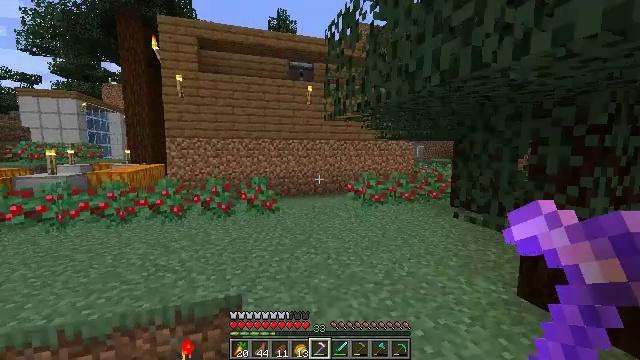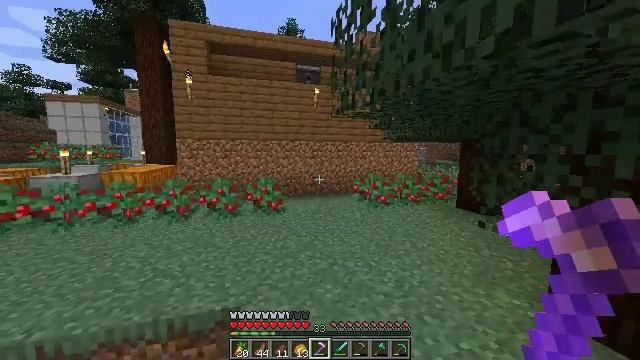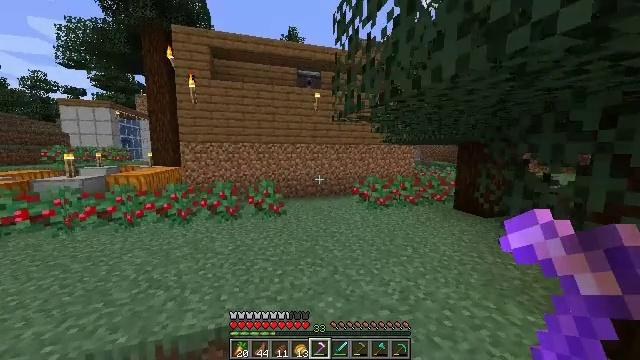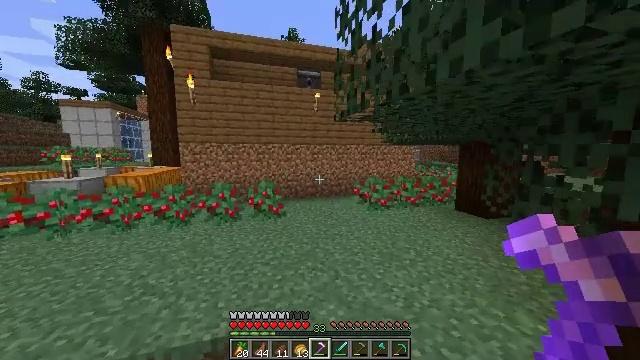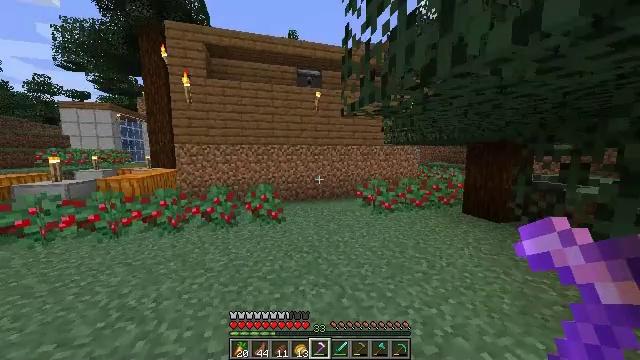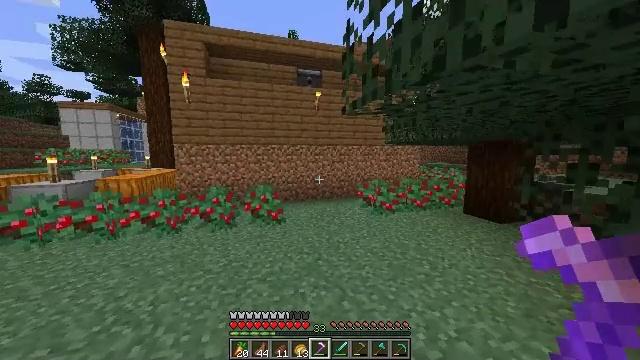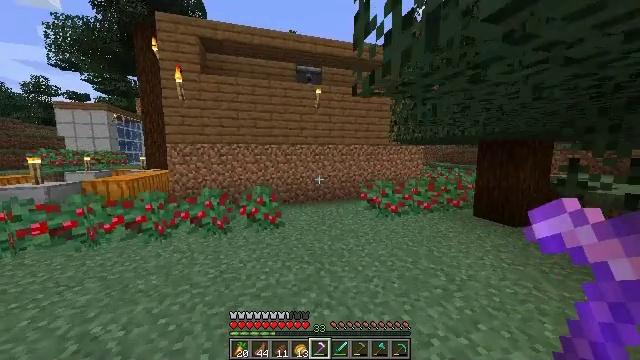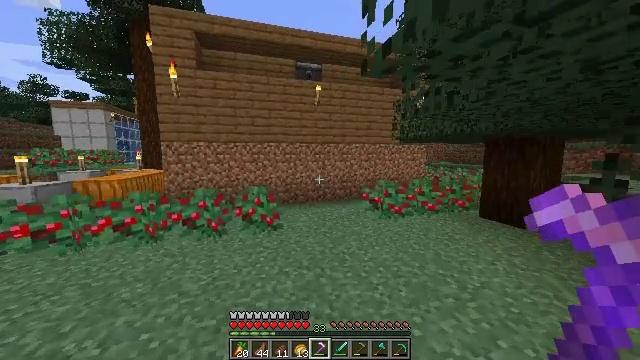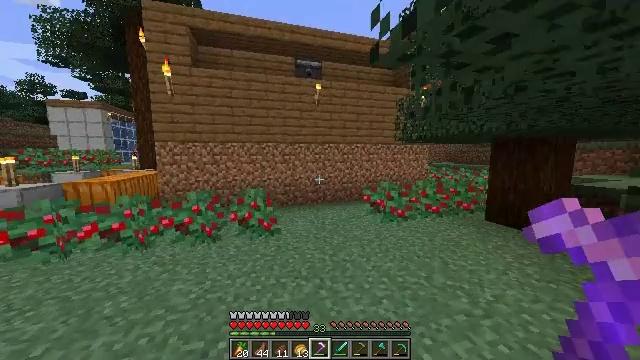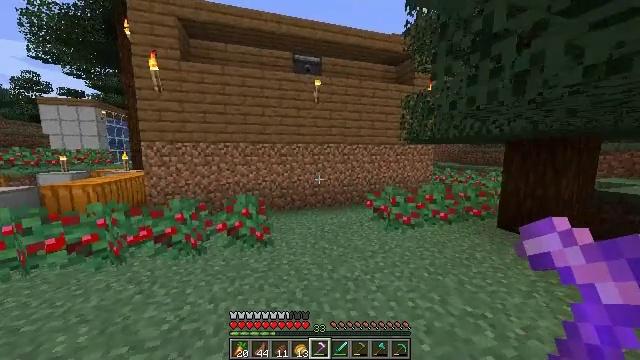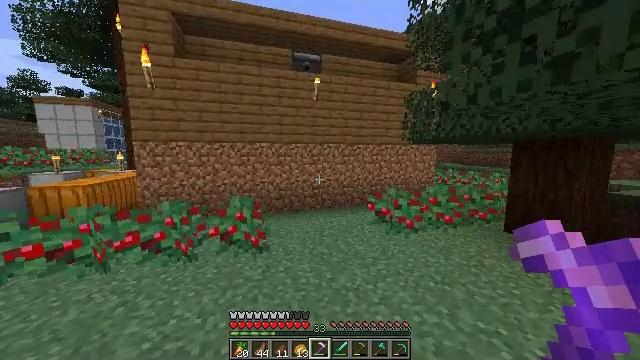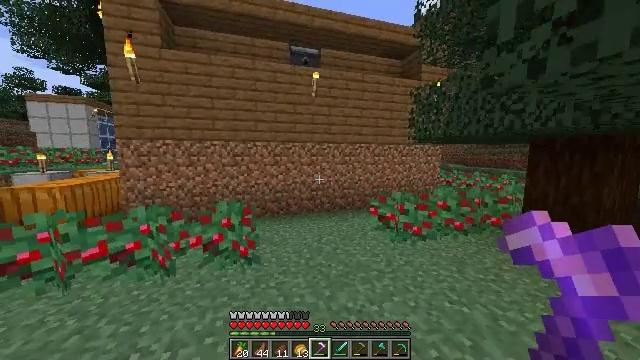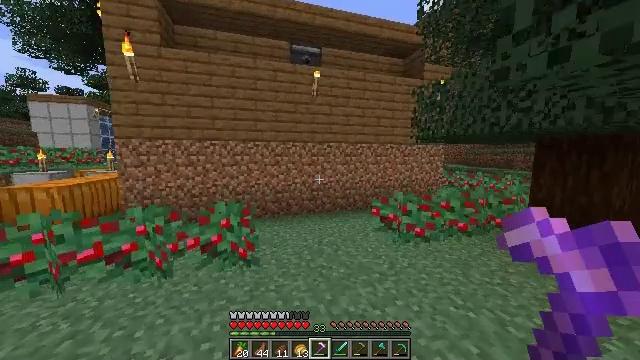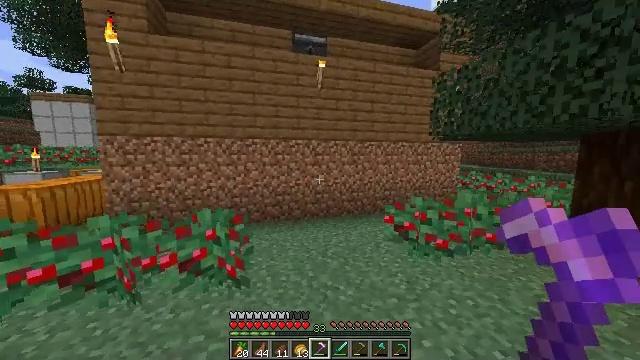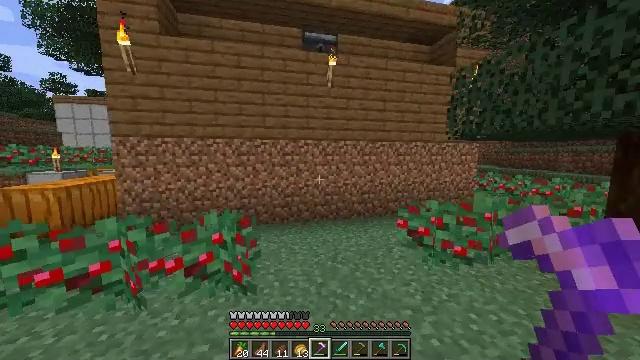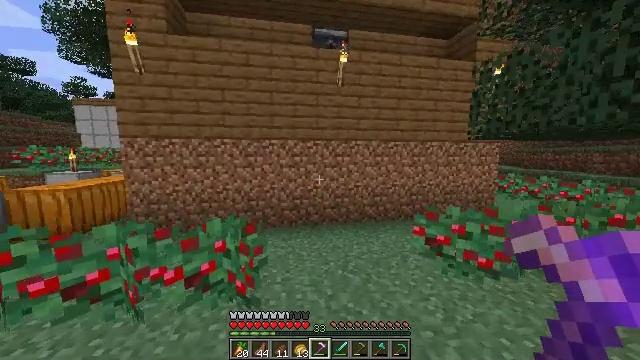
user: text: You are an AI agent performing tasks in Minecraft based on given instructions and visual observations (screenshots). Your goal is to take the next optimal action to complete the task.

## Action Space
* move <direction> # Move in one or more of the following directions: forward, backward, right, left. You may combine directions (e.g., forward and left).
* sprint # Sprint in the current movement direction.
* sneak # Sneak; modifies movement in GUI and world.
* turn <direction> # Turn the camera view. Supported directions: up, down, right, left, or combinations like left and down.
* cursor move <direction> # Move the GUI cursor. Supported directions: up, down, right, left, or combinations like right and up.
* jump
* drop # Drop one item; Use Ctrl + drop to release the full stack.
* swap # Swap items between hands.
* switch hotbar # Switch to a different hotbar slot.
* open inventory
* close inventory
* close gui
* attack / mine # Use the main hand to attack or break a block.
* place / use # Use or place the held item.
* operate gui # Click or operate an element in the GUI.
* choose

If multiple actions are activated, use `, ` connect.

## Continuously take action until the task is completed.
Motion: motion action
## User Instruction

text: Harvest carrots from the farmland.
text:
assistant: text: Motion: move forward, sprint, turn left
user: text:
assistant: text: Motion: move forward, sprint
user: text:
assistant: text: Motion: move forward, sprint
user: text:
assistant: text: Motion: move forward, sprint
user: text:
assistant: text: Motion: move forward
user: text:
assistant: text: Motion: move forward
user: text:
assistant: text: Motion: move forward
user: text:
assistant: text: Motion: move forward
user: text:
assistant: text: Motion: move forward
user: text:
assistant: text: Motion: move forward
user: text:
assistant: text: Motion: move forward
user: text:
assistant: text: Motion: move forward
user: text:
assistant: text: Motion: move forward, turn left
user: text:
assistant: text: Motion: move forward, turn left
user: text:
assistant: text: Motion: move forward, turn left
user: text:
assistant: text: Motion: move forward and move right, turn left
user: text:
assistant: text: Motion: move forward and move right, turn left
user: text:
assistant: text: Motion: move forward and move right, sprint
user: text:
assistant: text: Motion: move forward and move right, sprint
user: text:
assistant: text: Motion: move forward, sprint
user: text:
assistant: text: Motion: move forward, sprint
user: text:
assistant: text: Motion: move forward, sprint
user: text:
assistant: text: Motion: move forward
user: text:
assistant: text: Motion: move forward
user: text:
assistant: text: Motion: move forward
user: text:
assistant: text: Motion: move forward, turn right
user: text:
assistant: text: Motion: move forward, turn right and down
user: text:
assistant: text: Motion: move forward, turn right and down
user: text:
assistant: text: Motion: move forward, turn right
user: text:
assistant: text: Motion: move forward, turn right